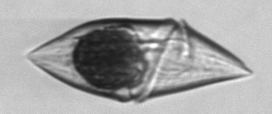
Label: Gyrodinium